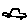
Label: car